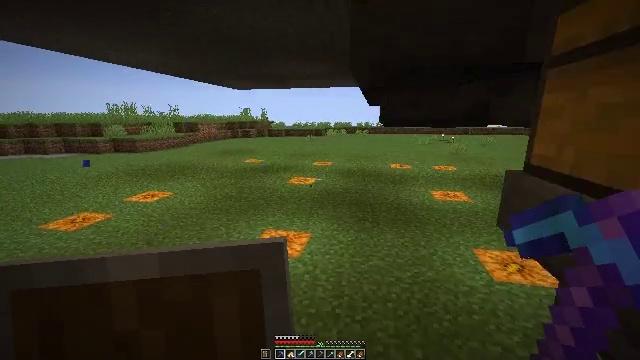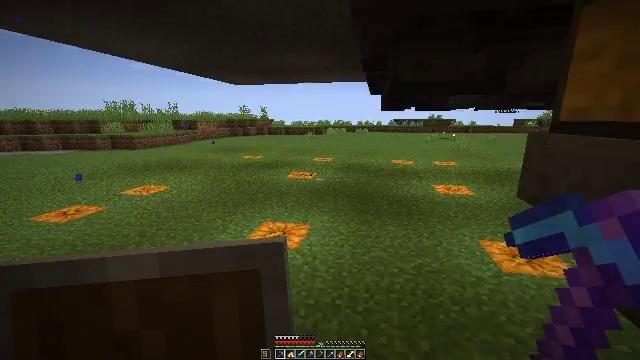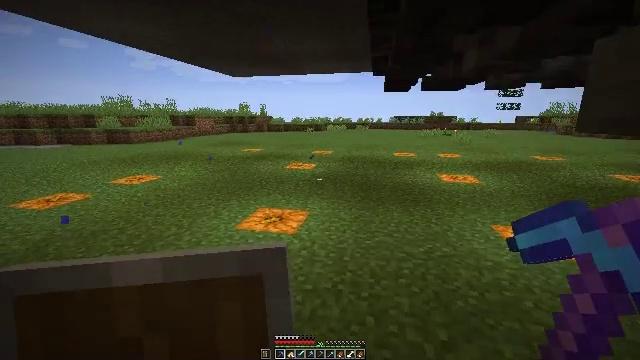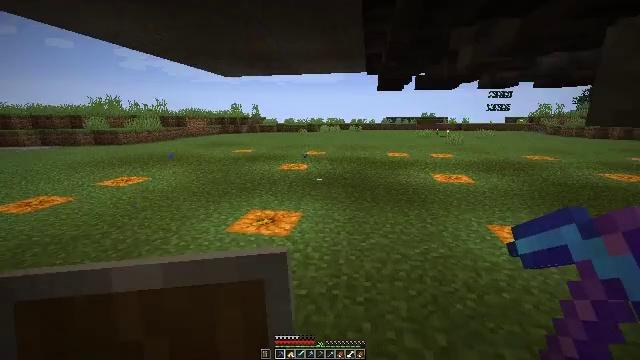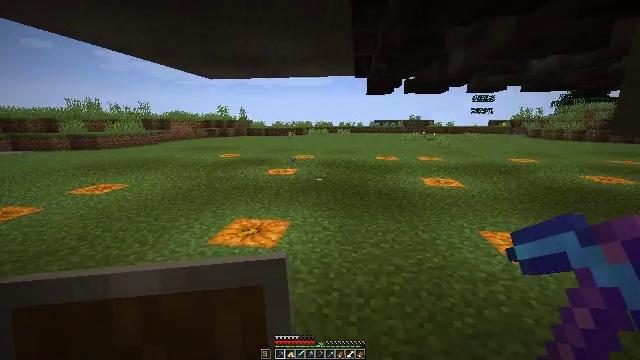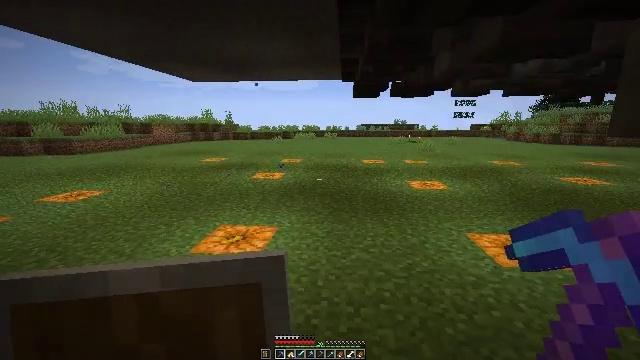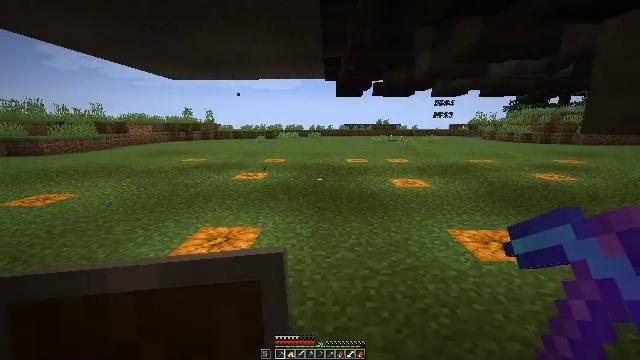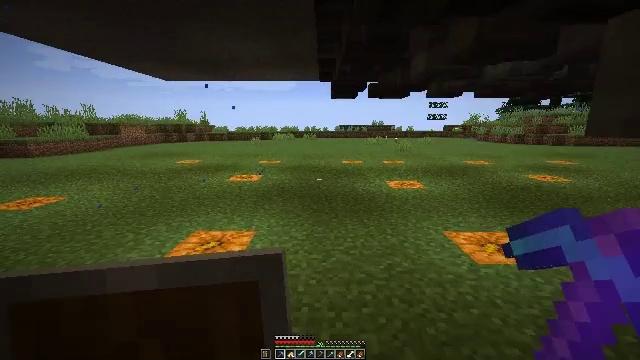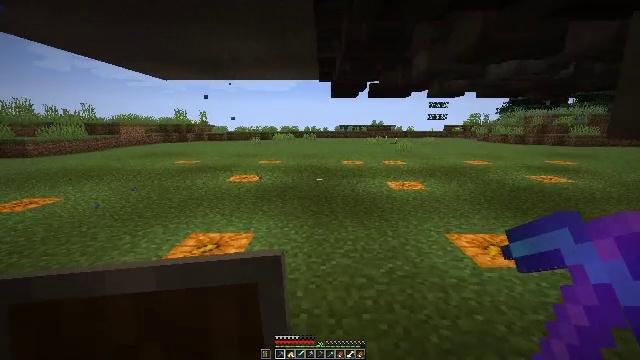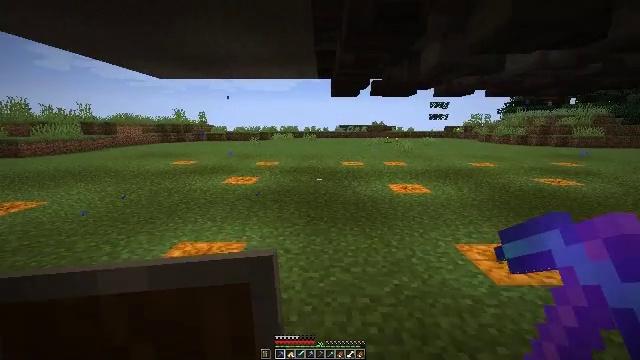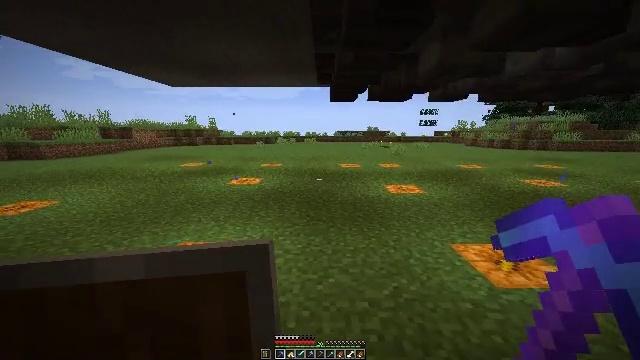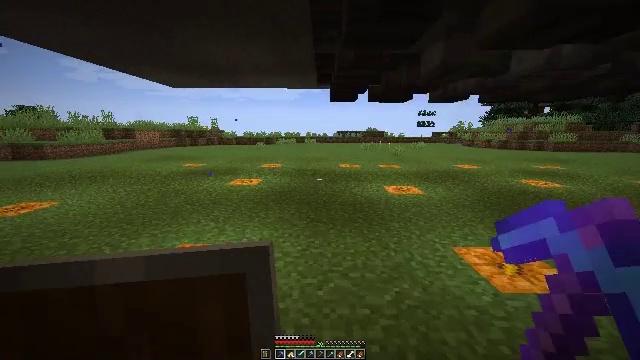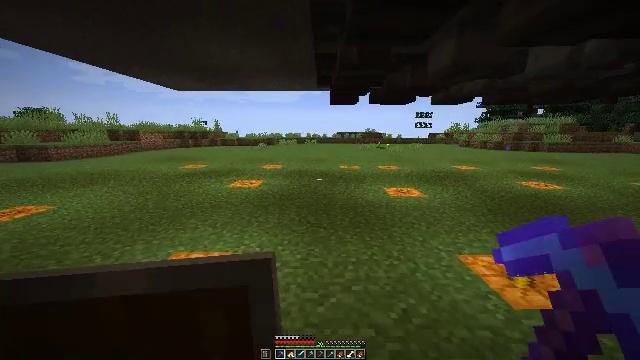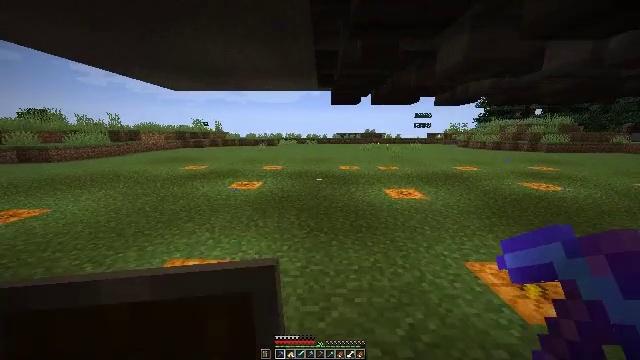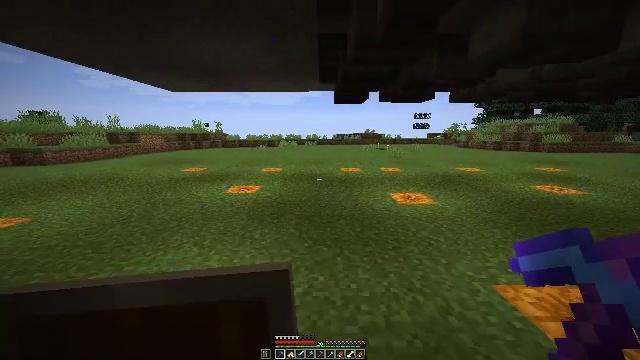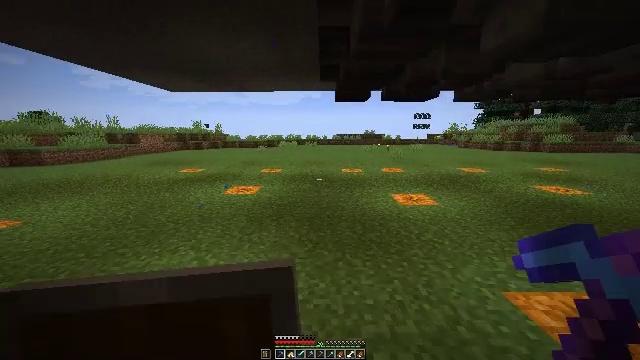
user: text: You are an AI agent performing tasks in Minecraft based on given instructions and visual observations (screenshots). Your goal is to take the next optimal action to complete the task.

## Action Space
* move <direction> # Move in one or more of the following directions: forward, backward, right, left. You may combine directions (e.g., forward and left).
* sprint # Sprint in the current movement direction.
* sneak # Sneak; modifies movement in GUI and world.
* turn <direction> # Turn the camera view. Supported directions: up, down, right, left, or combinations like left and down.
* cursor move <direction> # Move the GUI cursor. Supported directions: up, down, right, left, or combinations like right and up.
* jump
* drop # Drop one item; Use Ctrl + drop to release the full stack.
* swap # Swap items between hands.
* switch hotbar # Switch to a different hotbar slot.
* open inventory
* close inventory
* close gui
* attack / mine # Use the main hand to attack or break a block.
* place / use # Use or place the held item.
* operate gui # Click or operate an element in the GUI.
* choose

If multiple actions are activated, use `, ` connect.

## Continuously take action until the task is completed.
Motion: motion action
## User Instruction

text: Attack the blue shulker box to gather it.
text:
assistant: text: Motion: move forward
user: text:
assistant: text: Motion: move forward
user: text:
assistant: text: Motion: turn right
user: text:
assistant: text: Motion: turn right
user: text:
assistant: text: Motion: turn right
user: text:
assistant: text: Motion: turn right
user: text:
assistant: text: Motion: move forward, turn right
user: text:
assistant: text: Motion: move forward
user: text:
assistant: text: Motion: move forward, sprint
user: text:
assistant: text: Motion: move forward, sprint
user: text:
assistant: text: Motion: move forward, sprint
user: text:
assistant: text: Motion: move forward, sprint
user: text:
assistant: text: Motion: move forward
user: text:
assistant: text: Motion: move forward
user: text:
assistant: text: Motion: move forward
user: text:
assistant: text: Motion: move forward, turn right
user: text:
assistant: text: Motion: move forward, turn right and up
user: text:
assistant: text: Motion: move forward
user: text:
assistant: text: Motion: move forward
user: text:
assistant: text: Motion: move forward
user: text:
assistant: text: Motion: move forward, jump
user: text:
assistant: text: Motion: move forward, jump
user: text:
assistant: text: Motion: move forward, jump
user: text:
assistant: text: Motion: move forward, jump
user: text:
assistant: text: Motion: move forward
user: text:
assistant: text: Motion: move forward
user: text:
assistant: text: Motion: move forward
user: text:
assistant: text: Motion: move forward
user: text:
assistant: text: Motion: move forward
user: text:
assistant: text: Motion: move forward